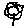
Label: flower